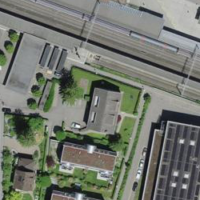
EUNIS habitat code: 57
Species observed at this site:
Milvus milvus
Prunus padus